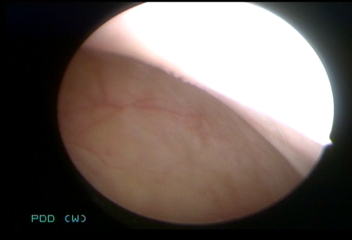
Modality: WLC
Class: Normal mucosa
Bladder cancer association: No